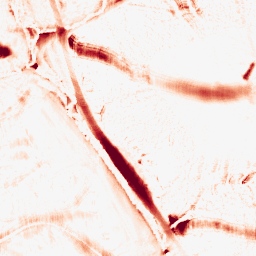
Category: morphological
Decomposition family: morphological_ellipse
Decomposition parameters: operation: opening
width: 30
height: 20
Upsampling method: sinc_blackman
Upsampling parameters: scale: 2
kernel_size: 8
Upsampling scale: 2